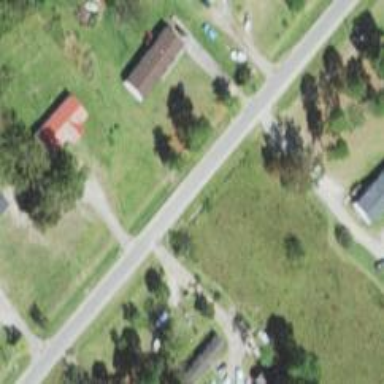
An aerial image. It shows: Driveway.